Field crop: tomato
Growth stage: 2
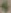
Species: solanum